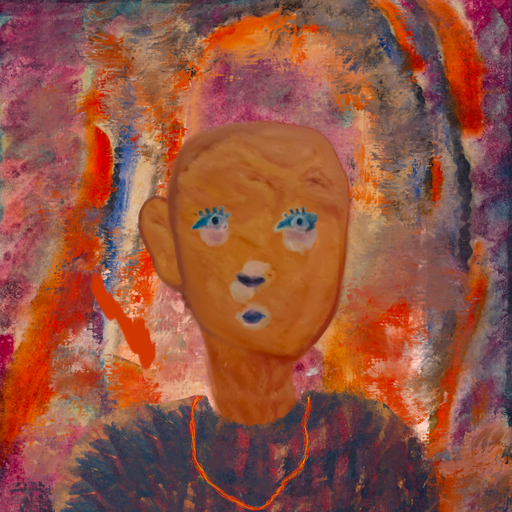
Background: Experience, Head And Neck Front: Pious_Lady, Face Front: Hill_Girl, Bust: In_The_Sun, Hair Front: Blank, Head Accessory: Blank, Second Necklace: Gypsy_Mother_2, Necklace: Blank, Baby: Blank